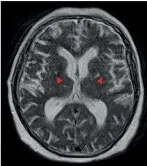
During treatment with belimumab 22 months. Red arrowheads) of treatment with belimumab, respectively. Images courtesy of Prof.
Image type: radiology (mri)